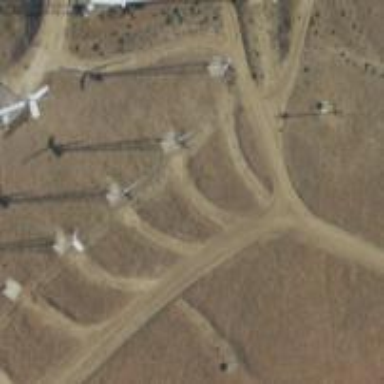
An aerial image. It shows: Wind power generator.